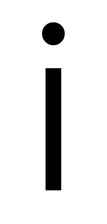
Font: Poppins-Light